Interaction volume radius: 5 \u00c5
Interaction volume height: 10 \u00c5
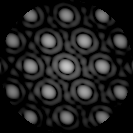
Disorder parameter: 0.0502